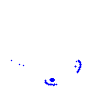
Particle: pion